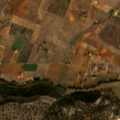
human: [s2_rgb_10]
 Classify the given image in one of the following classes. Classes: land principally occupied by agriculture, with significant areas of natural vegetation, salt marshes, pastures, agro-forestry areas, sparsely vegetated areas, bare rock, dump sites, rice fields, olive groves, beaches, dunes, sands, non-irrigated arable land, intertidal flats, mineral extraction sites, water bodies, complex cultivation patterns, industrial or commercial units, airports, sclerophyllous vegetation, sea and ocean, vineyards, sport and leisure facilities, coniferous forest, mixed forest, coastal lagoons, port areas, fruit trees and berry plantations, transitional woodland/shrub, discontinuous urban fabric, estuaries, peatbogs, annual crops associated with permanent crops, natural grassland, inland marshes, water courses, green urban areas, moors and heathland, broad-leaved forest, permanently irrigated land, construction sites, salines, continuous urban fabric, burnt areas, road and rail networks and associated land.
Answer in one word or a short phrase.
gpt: non-irrigated arable land, olive groves, agro-forestry areas